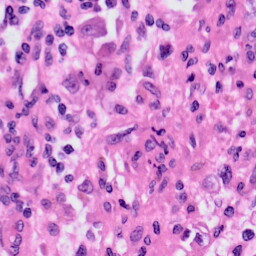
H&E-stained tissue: Skin